Question: im not very good at English so i'll do my best to try to explain the situation
Im making a Netbeans Java Project, like 10 mins ago everything was running fine now when i run the project, a Java Application runs but i cant open it, here's my Java project
[
'''
[Image 2][2]
'''
As you can see there's no error on my code when i run it shows that everything is fine but its not working.
When I click on "Run Project" I get the Running Project loading bar in the bottom. Then a Java Application runs but it's like empty, its not my Interface and when i close it I get and error on "Notifications" I have an "Unexpected Error" (Priority: Silent). Here is a <URL>.
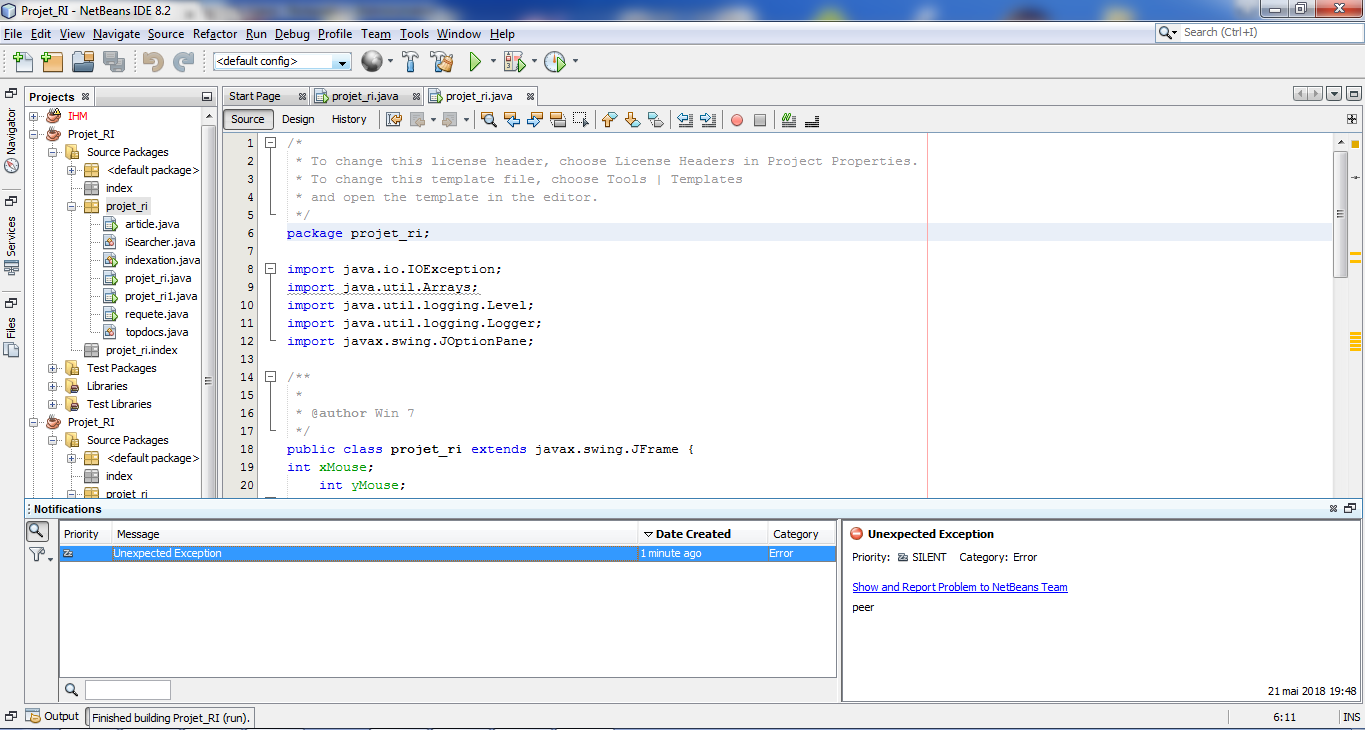
Answer: Just make a new Java Project then go to NetBeansProject/Your Project/source, open up the Classes with notepad and manually copy/paste your code to netbeans or eclipse if you don't wanna use Netbeans anymore, it worked for me